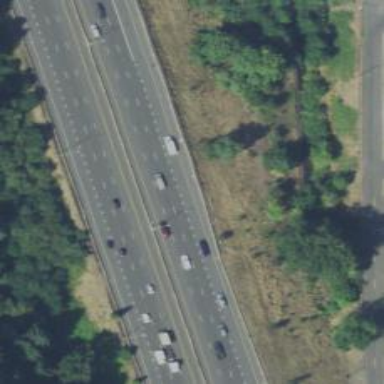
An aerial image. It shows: Motorway junction.